Question: Is it possible, using 'tkinter', to create a modern menu with a divider on the left for icons?

It was introduced in Windows Vista, if I'm not mistaken.
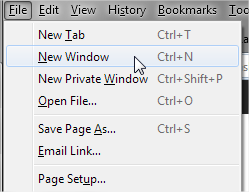
Answer: Tkinter provide native looking windows. If you're looking to make a more modern program, I'd suggest using wxPython or PyQt.
You could probably just use the menu from either and attach it to a Tk window somehow, but it's not recommended.